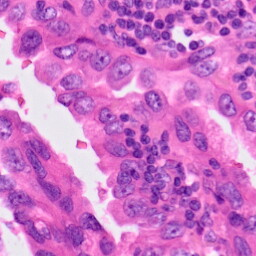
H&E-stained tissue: Lung